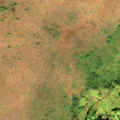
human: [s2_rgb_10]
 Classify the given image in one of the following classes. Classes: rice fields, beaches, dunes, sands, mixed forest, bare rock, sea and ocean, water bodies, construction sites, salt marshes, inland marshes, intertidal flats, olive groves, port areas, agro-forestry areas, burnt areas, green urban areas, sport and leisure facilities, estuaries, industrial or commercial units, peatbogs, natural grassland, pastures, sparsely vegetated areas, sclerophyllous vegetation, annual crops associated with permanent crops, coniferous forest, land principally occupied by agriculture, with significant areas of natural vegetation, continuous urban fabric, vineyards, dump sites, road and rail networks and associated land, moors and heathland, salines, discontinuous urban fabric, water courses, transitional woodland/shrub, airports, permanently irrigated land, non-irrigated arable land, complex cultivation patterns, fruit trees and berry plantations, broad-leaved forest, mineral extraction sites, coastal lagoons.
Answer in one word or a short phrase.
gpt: mixed forest, transitional woodland/shrub, peatbogs